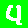
Digit: 4